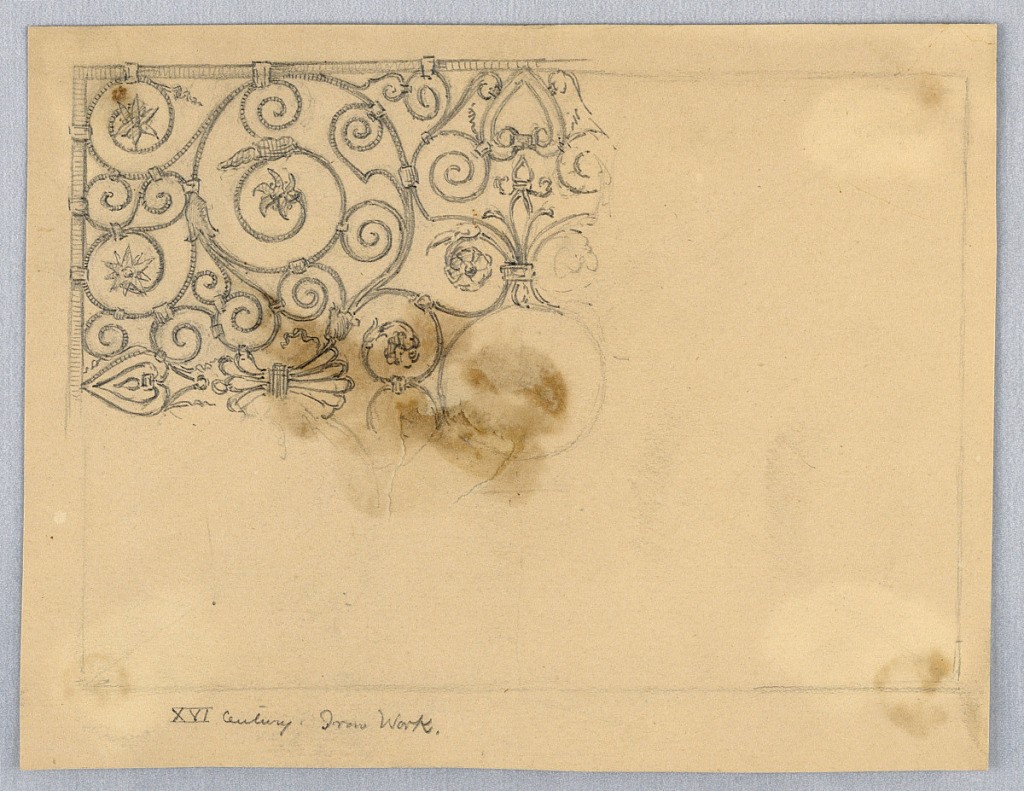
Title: Study of 16th Century Ironwork
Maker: Arnold William Brunner, American, 1857–1925
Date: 1883
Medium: Upper left, detail corner of a screen or grillework.
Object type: Drawing
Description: Graphite on light brown paper